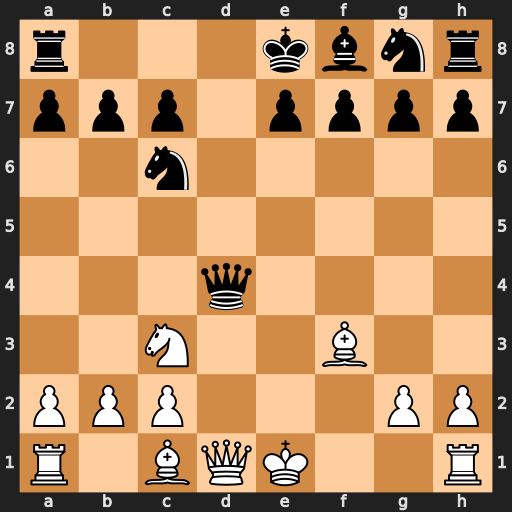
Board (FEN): r3kbnr/ppp1pppp/2n5/8/3q4/2N2B2/PPP3PP/R1BQK2R
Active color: w
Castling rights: KQkq
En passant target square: -
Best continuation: Bxc6+ bxc6 Qxd4